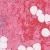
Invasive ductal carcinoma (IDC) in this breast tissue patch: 0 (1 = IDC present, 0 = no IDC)